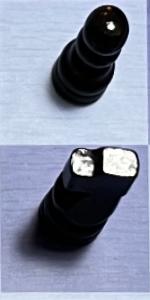
Label: Knight_Black